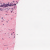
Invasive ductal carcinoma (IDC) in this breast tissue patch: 0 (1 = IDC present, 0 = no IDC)